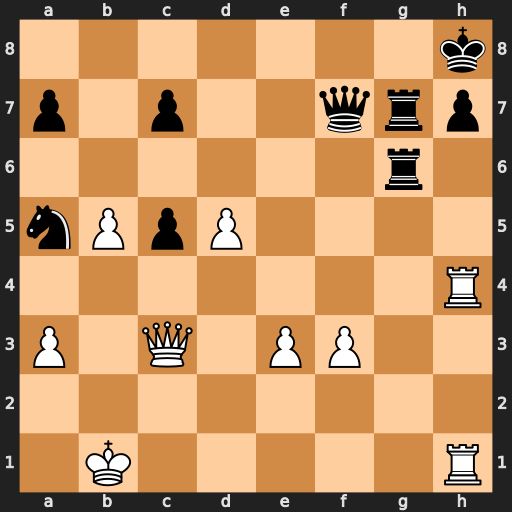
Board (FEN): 7k/p1p2qrp/6r1/nPpP4/7R/P1Q1PP2/8/1K5R
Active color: w
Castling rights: -
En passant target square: -
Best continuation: Rxh7+ Kg8 Rh8#